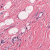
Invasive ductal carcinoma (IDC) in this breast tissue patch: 0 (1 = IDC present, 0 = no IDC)